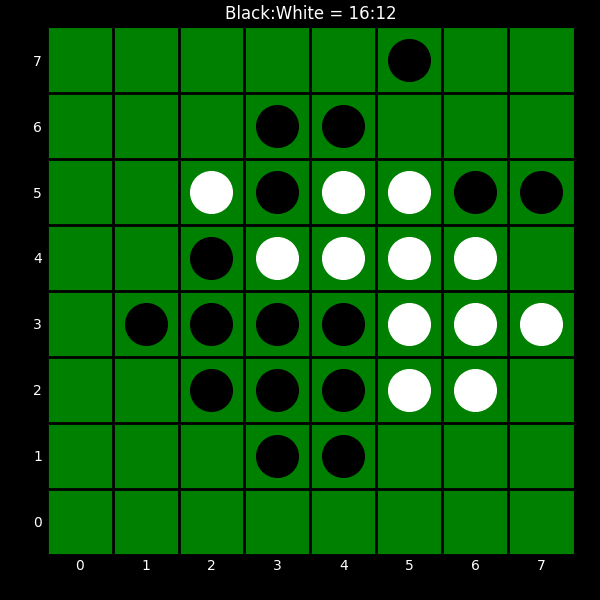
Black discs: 16
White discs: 12